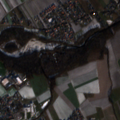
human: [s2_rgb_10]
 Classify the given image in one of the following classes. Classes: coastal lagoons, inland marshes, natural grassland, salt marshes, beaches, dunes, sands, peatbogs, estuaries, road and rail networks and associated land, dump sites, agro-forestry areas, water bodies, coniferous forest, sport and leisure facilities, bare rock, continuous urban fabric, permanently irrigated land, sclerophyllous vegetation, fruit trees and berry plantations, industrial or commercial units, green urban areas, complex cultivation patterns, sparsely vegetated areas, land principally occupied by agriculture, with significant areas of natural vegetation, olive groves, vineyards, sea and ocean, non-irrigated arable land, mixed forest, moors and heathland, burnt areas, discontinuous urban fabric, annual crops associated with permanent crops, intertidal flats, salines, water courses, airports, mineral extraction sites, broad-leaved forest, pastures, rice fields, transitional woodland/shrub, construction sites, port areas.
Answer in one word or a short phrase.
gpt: discontinuous urban fabric, non-irrigated arable land, broad-leaved forest